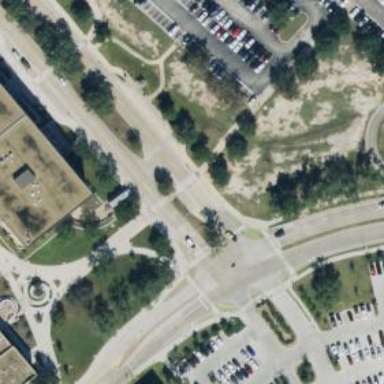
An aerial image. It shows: Traffic island located on footway.